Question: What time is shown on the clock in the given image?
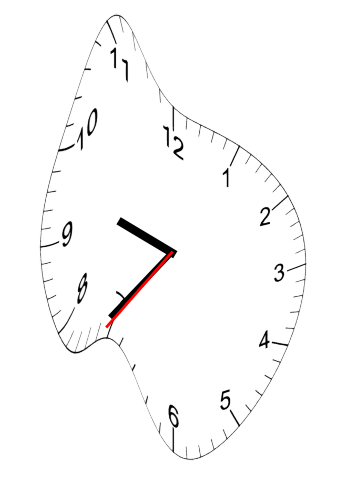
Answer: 09:36:36